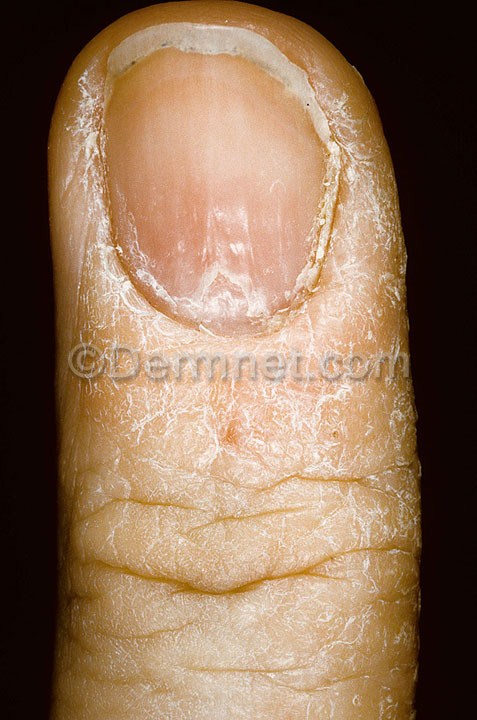
Disease: Eczema Photos